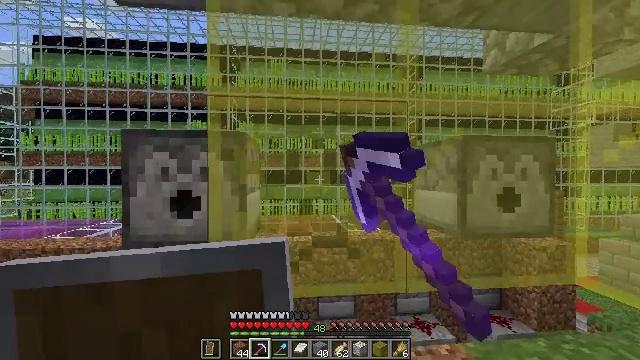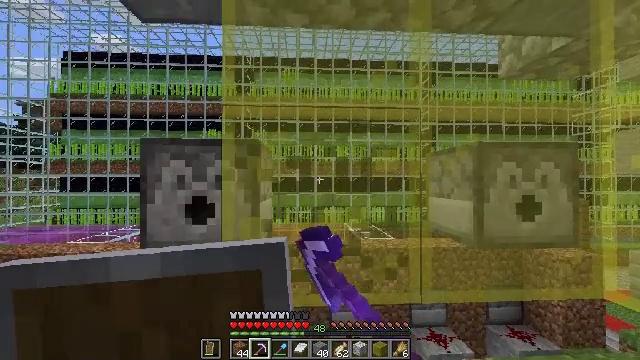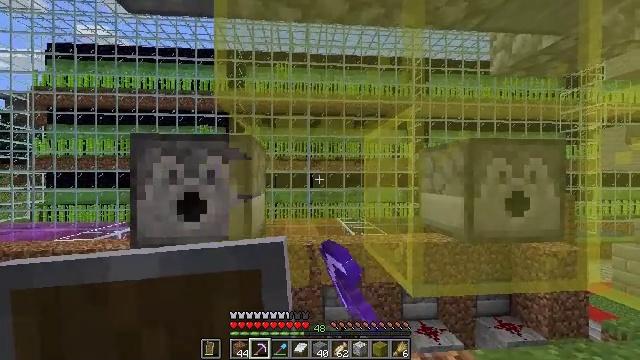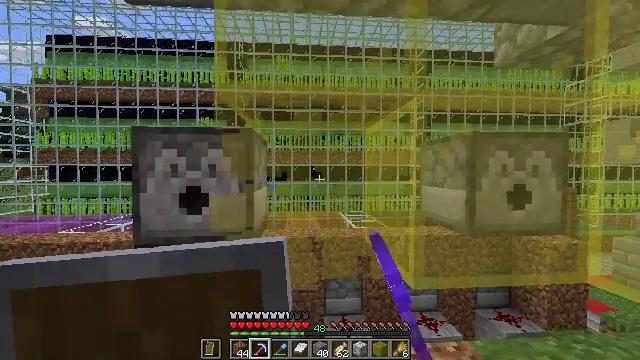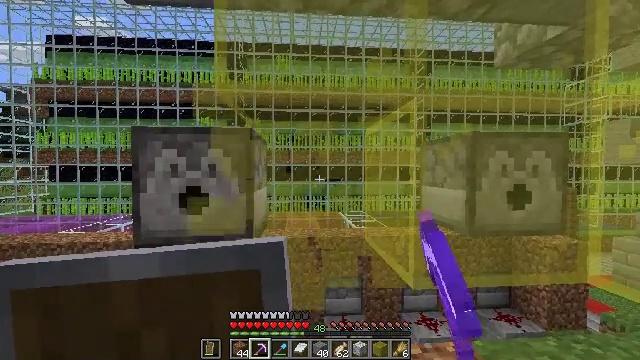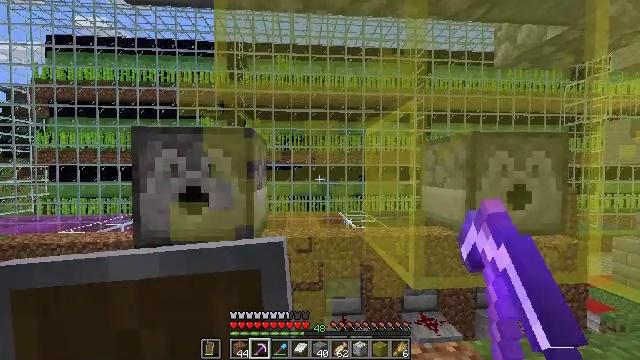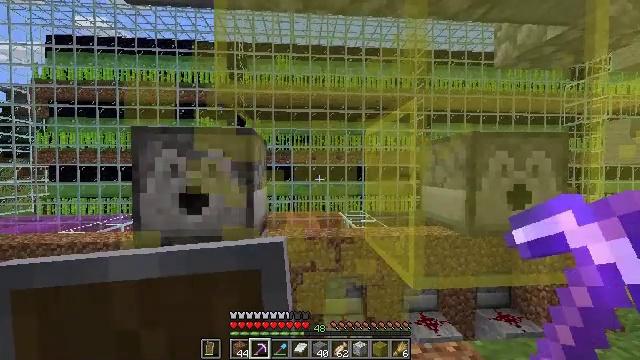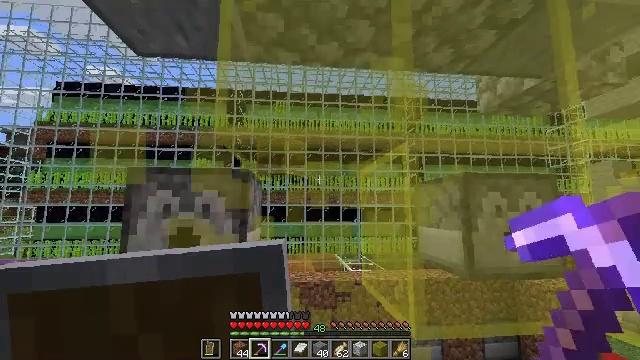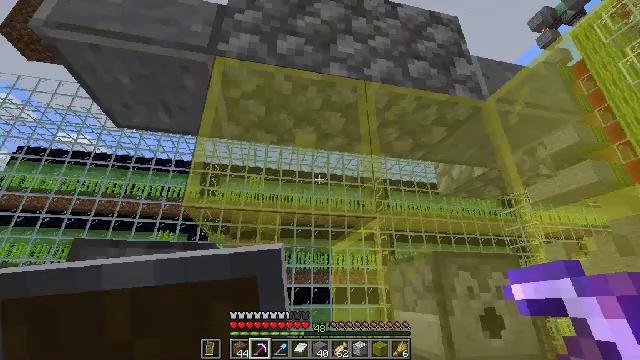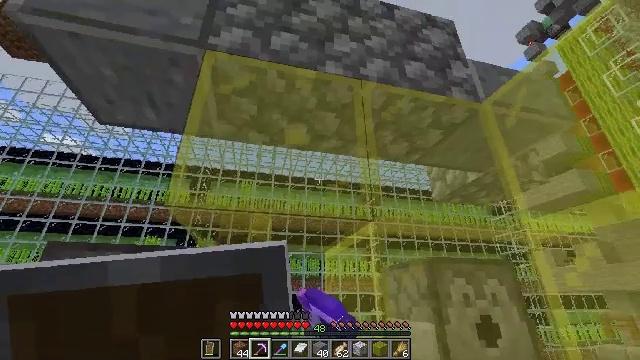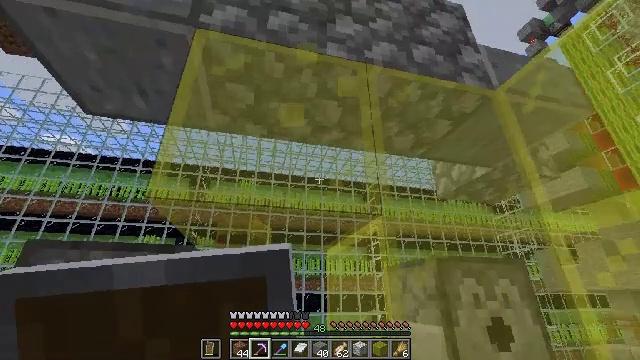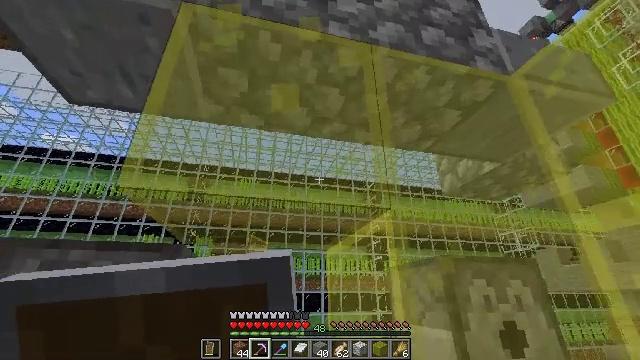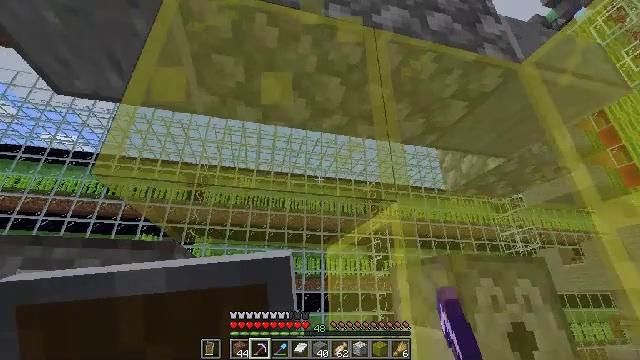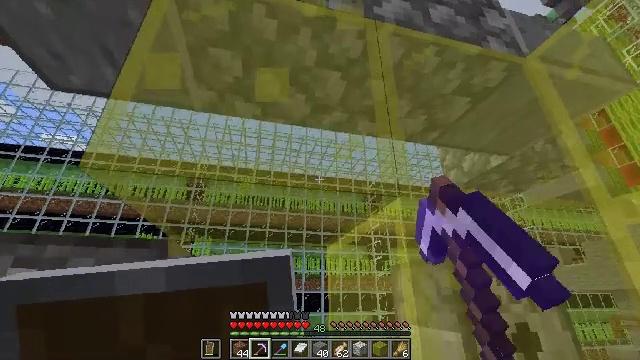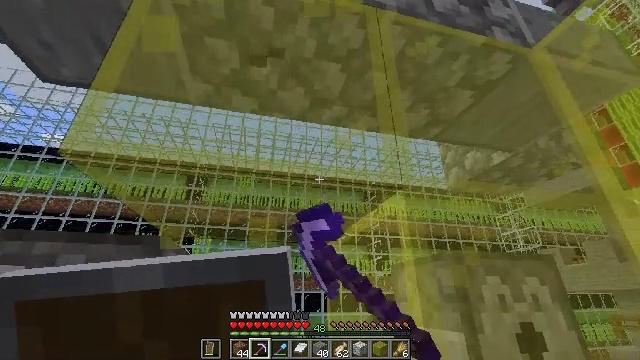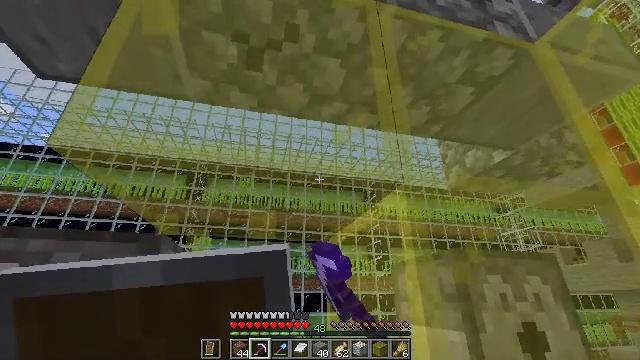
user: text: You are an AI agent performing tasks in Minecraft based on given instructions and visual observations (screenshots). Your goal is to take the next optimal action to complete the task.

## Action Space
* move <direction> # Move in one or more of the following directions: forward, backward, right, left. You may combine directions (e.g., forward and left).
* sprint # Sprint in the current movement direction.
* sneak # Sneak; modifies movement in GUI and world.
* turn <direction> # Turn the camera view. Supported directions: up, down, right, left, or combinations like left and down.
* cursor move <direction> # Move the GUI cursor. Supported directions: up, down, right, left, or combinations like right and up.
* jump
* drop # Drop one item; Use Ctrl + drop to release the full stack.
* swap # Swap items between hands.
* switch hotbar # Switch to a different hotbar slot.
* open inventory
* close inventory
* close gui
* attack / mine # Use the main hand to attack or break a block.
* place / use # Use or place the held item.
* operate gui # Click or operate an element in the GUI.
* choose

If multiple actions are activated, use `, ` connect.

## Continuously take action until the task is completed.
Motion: motion action
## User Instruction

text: Mine yellow stained glass from a window or decoration.
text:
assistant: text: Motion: turn left and up, attack / mine
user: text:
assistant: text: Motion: turn right, attack / mine
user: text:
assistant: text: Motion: turn down, attack / mine
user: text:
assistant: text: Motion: attack / mine
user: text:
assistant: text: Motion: attack / mine
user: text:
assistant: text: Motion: attack / mine
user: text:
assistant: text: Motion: turn right and up, attack / mine
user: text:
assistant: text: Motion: turn right and up, attack / mine
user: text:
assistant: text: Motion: move forward, turn right and up, attack / mine
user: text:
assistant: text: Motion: move forward, attack / mine
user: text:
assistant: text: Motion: move forward, attack / mine
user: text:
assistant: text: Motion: attack / mine
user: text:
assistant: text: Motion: attack / mine
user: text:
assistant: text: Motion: attack / mine
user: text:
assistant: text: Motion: attack / mine
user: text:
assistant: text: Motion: attack / mine
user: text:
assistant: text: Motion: attack / mine
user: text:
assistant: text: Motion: attack / mine
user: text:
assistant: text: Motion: attack / mine
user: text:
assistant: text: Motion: attack / mine
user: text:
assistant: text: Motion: turn right, attack / mine
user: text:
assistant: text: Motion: turn right, attack / mine
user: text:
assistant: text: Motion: turn right, attack / mine
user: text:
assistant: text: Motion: turn right, attack / mine
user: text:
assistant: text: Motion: attack / mine
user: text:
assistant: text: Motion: attack / mine
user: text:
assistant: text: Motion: turn right, attack / mine
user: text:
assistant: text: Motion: attack / mine
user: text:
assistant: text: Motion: attack / mine
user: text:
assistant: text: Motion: attack / mine